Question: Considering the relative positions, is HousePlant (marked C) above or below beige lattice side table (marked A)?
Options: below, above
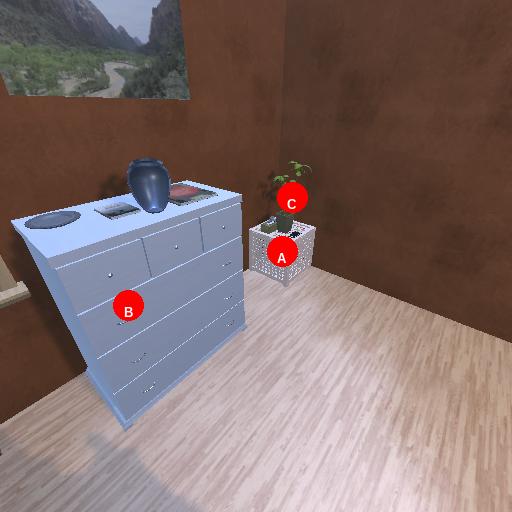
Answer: below